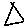
Label: triangle